Aerial crown-view tile of a tropical tree (Barro Colorado Island, Panama), acquired 20250317:
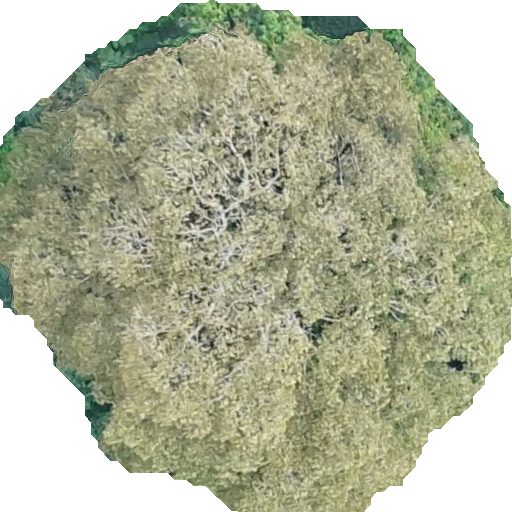
Species: Dipteryx oleifera
GBIF accepted scientific name: Dipteryx oleifera
Crown area: 306.307 m²